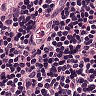
Metastatic tissue present: no